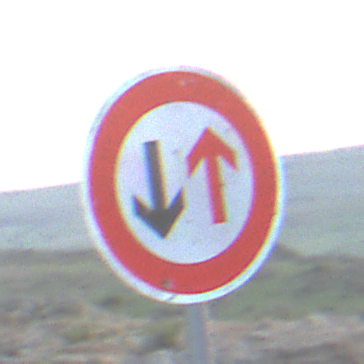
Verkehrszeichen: VorrangDesGegenverkehrs
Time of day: SunriseSunset
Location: Outdoor (Nature)
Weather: PartlyCloudy
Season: NotSpecified
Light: Natural